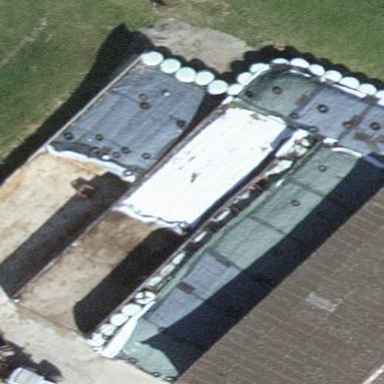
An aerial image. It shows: Bunker silo.